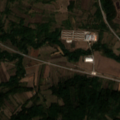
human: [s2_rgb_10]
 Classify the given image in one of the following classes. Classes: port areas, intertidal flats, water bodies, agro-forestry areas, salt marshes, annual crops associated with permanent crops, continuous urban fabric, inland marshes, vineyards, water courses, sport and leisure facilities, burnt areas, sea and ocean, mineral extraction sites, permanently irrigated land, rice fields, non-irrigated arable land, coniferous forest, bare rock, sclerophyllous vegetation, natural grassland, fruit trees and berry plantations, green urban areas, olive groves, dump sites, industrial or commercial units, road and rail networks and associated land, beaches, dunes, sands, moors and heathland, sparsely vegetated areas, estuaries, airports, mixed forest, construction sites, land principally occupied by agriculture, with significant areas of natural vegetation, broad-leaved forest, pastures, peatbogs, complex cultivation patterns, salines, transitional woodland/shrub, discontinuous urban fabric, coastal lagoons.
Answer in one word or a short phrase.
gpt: fruit trees and berry plantations, complex cultivation patterns, land principally occupied by agriculture, with significant areas of natural vegetation, broad-leaved forest, transitional woodland/shrub